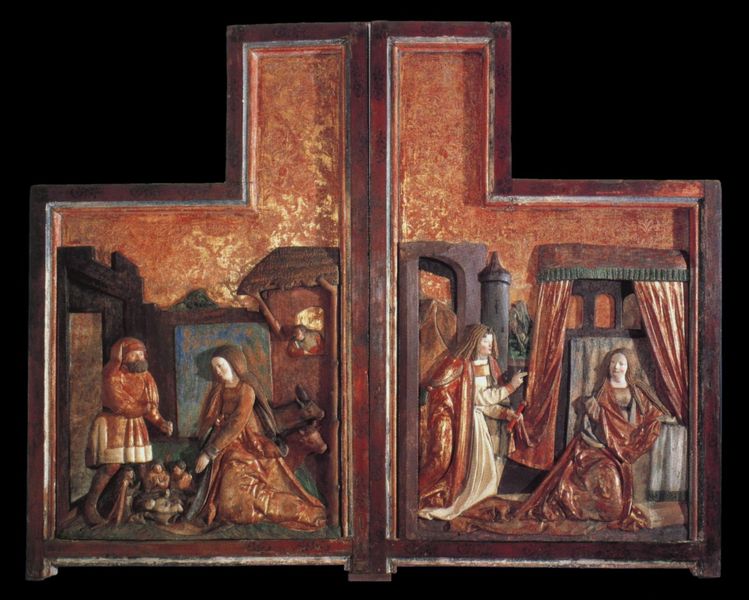
Titel: Flügelreliefs aus Nauders
Künstler: Jörg Lederer
Institution: Brixen, Diözesanmuseum
Schlagwörter: blau, flügel, gott, mann, weiß, frauen, landschaft, menschen, sitzen, braun, frau, holz, kleid, männer, schwarz, zimmer, dach, rot, tiere, leute, bart, kleidung, bild, vorhang, kirche, gold, mantel, kind, arbeit, esel, kinder, pferd, turm, engel, statue, relief, bogen, zwei, knie, geschlossen, beten, altar, schnitzerei, christus, jesus, mittelalter, tempel, maria, ochse, stier, hirte, weise, geschnitzt, anna, heimsuchung, josef, joseph, verkündigung, geburt, krippe, tafeln, zugeklappt, halbrelief, flüge, josepf, geburz